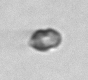
Label: Heterocapsa_rotundata